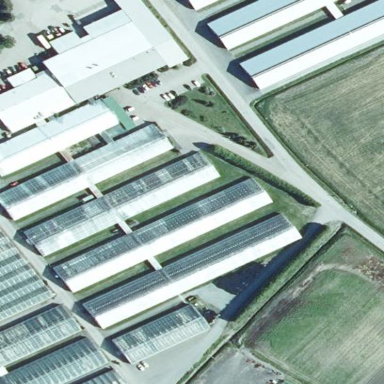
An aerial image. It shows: Greenhouse.